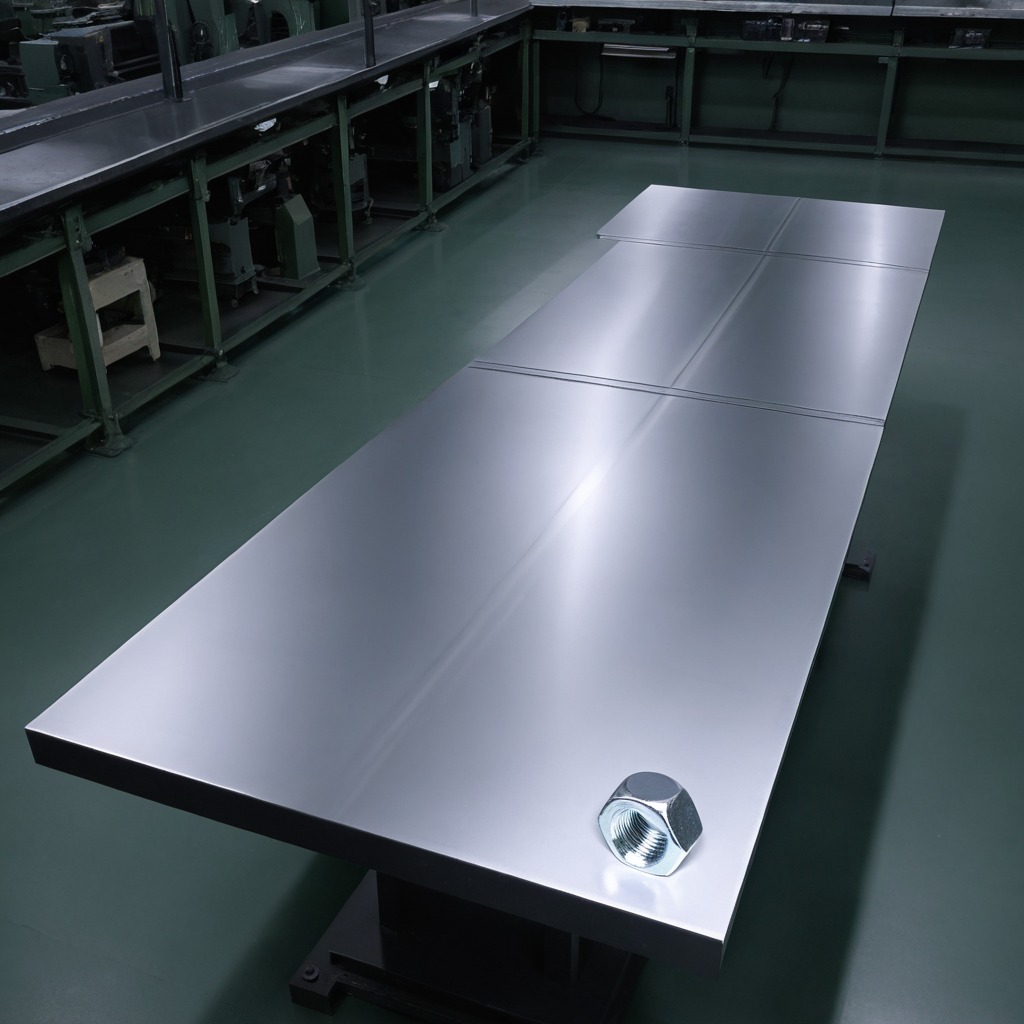
A metal nut is lying on a clean empty table in a basement in the evening soft directional lighting on the tabletop realistic grain studio-quality clarity centered framing